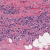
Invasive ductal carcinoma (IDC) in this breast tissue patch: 1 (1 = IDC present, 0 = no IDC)